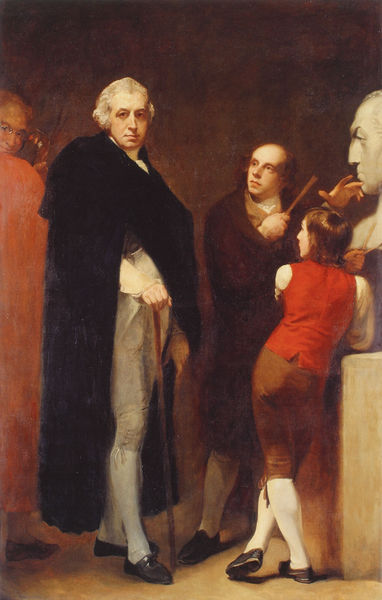
Titel: John Flaxman gestaltet die Büste von William Hayley
Künstler: George Romney
Institution: New Haven, Yale Center for British Art
Schlagwörter: blau, gemälde, hand, umhang, weiß, braun, männer, schwarz, rot, malerei, samt, porträt, mantel, drei, personen, stock, skulptur, perücke, lehrer, schuhe, hof, könig, büste, plastik, junge, strümpfe, künstler, brille, fürst, strumpfhose, künstlerportrait, lehre, bildhauer, stutzen, gilet, hofe, perücle, herrschepose, portrait mann pelz junge büste